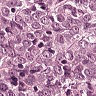
Metastatic tissue present: yes